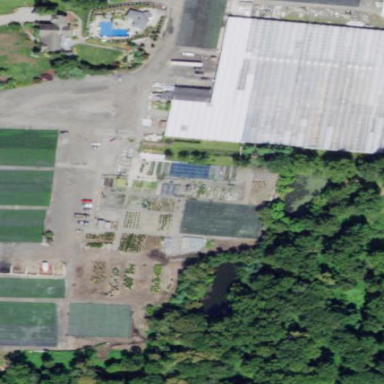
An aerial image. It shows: Greenhouse used for horticulture.